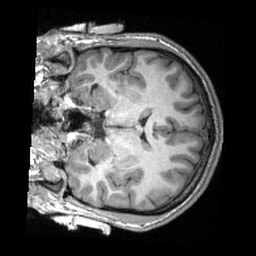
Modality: T1w
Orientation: coronal
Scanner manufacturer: siemens
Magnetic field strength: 3 T
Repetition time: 2.3 s
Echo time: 0.00308 s